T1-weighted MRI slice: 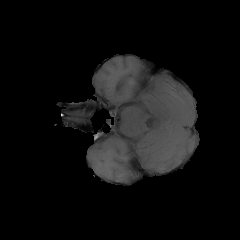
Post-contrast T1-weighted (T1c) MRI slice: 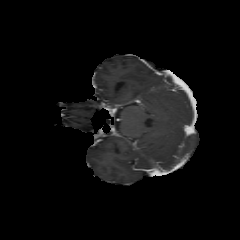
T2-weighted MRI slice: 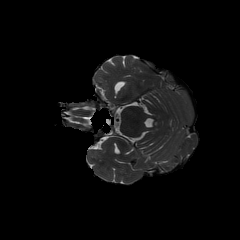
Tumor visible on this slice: no